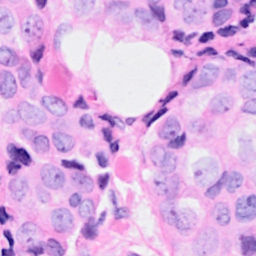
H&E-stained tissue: Breast